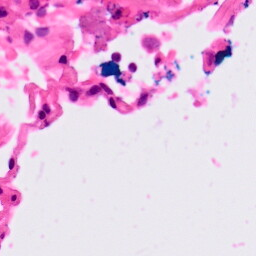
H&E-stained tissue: Lung